Field crop: maize
Growth stage: 2
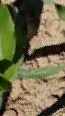
Species: maize